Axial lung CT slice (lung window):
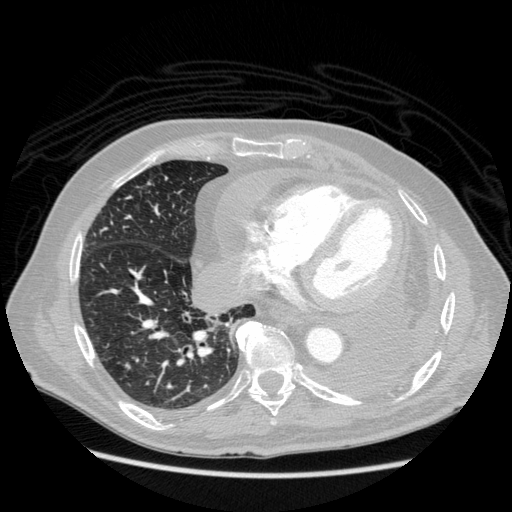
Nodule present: no